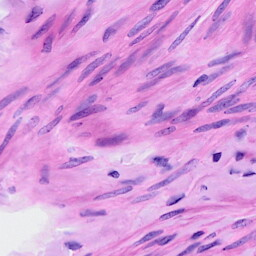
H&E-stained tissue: Ovarian